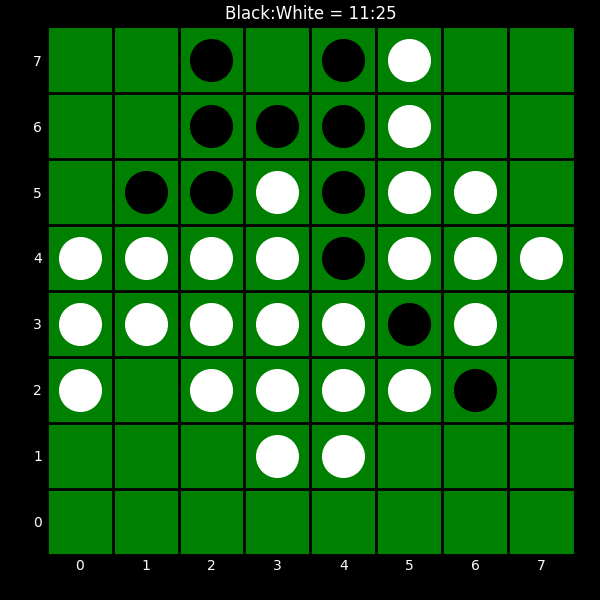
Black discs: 11
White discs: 25